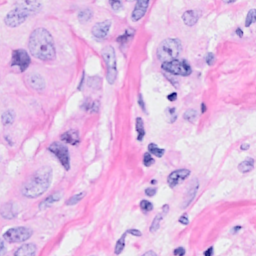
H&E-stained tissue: Breast